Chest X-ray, AP view. Patient: 63 years old, sex M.
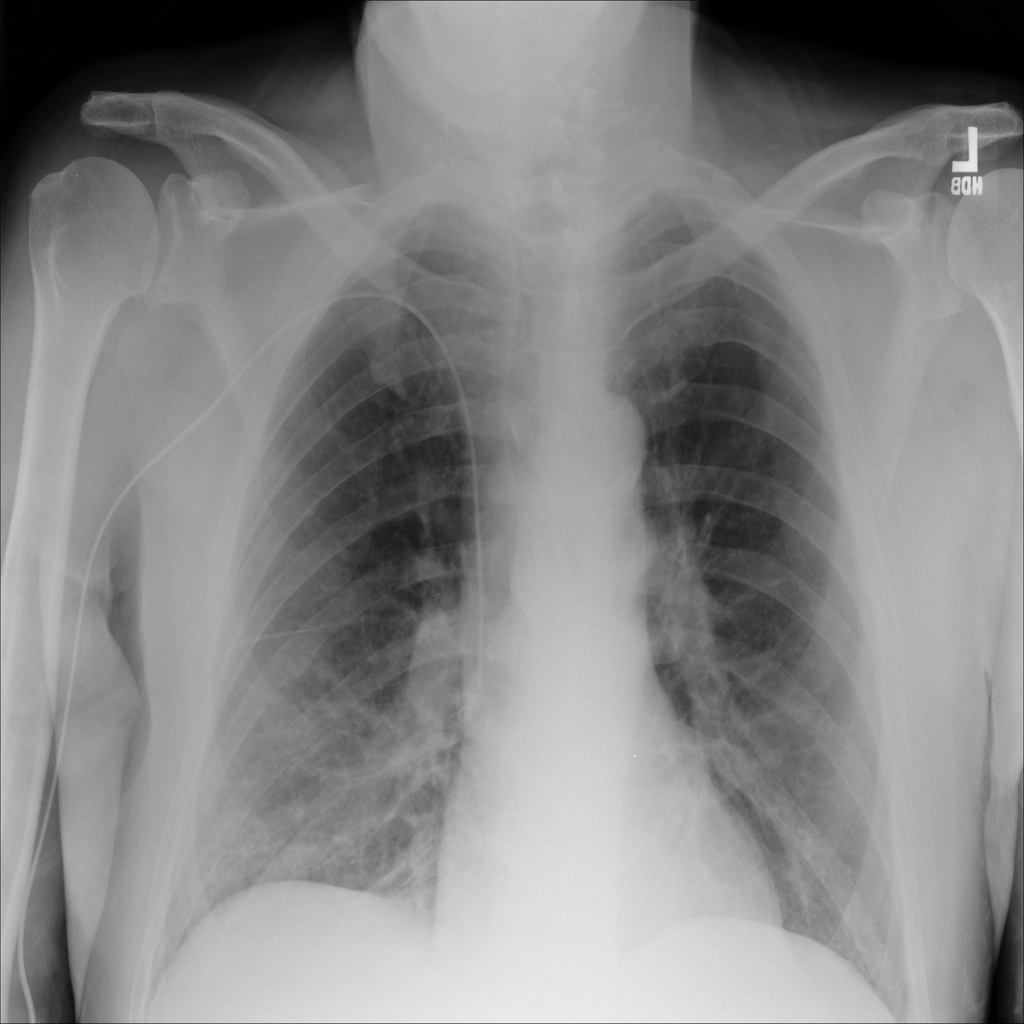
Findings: No Finding